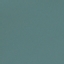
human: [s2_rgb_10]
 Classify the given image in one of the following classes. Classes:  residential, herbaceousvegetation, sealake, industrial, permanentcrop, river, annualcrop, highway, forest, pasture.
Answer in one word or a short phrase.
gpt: SeaLake